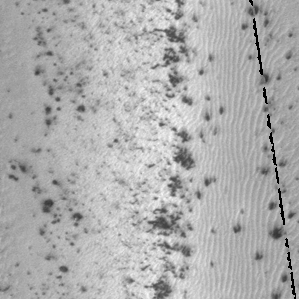
Label: frost